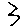
Label: zigzag